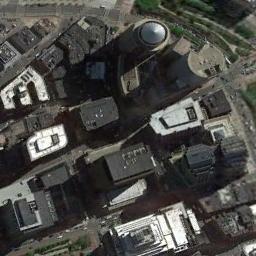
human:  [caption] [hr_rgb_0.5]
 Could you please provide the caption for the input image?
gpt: In a business district there are many buildings of different heights and heights and several roads with many cars and some trees .

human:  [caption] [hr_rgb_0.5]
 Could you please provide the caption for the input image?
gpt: There was a lot of traffic on the road next to the building .

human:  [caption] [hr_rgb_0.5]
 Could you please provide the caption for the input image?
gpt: The commercial area is near the road with many cars .

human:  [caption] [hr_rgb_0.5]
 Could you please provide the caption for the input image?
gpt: A commercial area has lots of buildings of different heights and shapes .

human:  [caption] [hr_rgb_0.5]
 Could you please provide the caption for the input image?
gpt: There are some white buildings and some black buildings on a commercial area .